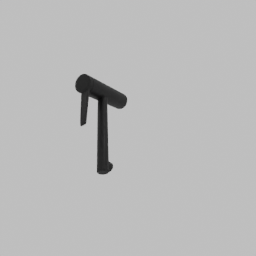
Label: appliances